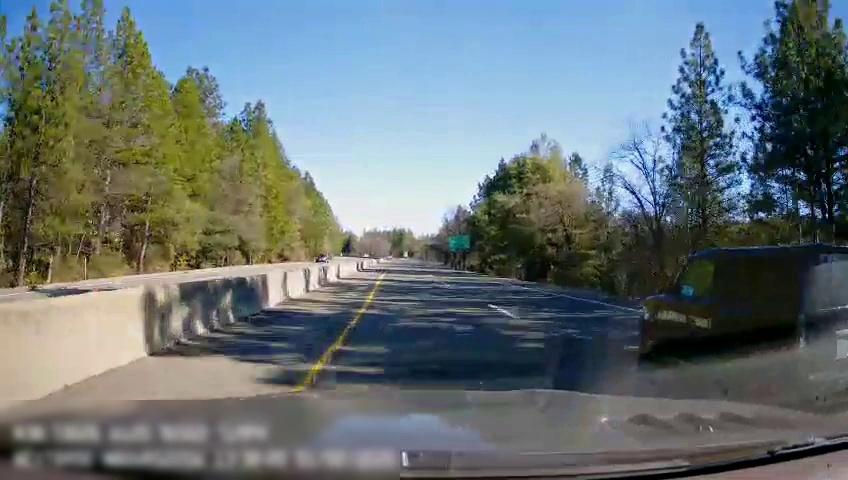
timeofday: Day
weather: Sunny
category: Drivable Space
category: Drivable Space
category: Vehicles | Car
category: Vehicles | SUV
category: Lanes | Current Lane
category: Lanes | Current Lane
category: Lanes | Alternate Lane
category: Traffic | Signs